Question: I have an SQLite database which is required in my application. When I run it on my pc in an emulator it works flawlessly. When I run it on my phone it crashes because the method returns null as it can't connect to the database.

This is where I've placed my database in preparation. I'm unsure of how I'm meant to package this in with my application however.
Here is my DatabaseHandler.java:
'''
package com.example.brad.myapplication;
import android.accounts.Account;
import android.database.DatabaseUtils;
import android.content.ContentValues;
import android.content.Context;
import android.database.Cursor;
import android.database.sqlite.SQLiteDatabase;
import android.database.sqlite.SQLiteOpenHelper;
import android.net.Uri;
import static android.database.DatabaseUtils.dumpCursorToString;
/**
* Created by Brad on 19/07/2014.
*/
public class DatabaseHandler extends SQLiteOpenHelper {
private static final int DATABASE_VERSION = 1;
private static final String DATABASE_NAME = "carsGrid",
TABLE_CARS = "cars ",
KEY_ID = "id",
KEY_POSTCODE = "postcode",
KEY_ADDRESS = "address",
KEY_IMAGE = "image";
public DatabaseHandler(Context context) {
super(context, DATABASE_NAME, null, DATABASE_VERSION);
}
@Override
public void onCreate(SQLiteDatabase db) {
db.execSQL("CREATE TABLE " + TABLE_CARS + "(" + KEY_ID + " INTEGER PRIMARY KEY AUTOINCREMENT," + KEY_ADDRESS + " TEXT,"+ KEY_POSTCODE + " TEXT," + KEY_IMAGE + " TEXT)");
}
@Override
public void onUpgrade(SQLiteDatabase db, int oldVersion, int newVersion) {
db.execSQL("DROP TABLE IF EXISTS " + TABLE_CARS);
onCreate(db);
}
public void createCar(Car car) {
SQLiteDatabase db = getWritableDatabase();
ContentValues values = new ContentValues();
values.put(KEY_ADDRESS, car.get_address());
values.put(KEY_POSTCODE, car.get_postcode());
values.put(KEY_IMAGE, car.get_image());
db.insert(TABLE_CARS, null, values);
db.close();
}
public Car getCar(int id) {
SQLiteDatabase db = getReadableDatabase();
Cursor cursor = db.query(TABLE_CARS, new String[] {KEY_ID, KEY_IMAGE, KEY_ADDRESS, KEY_POSTCODE}, KEY_ID + "=?", new String[] { String.valueOf(id)}, null,null,null,null);
if (cursor != null)
cursor.moveToFirst();
Car car = new Car(Integer.parseInt(cursor.getString(0)), cursor.getString(1), cursor.getString(2),cursor.getString(3));
return car;
}
public int getCarCount() {
//SELECT * FROM CARS
SQLiteDatabase db = getReadableDatabase();
Cursor cursor = db.rawQuery("SELECT * FROM " + TABLE_CARS, null);
cursor.close();
return cursor.getCount();
}
public String getRandomImageKey() {
//SELECT * FROM CARS
SQLiteDatabase db = getReadableDatabase();
Cursor cursor = db.rawQuery("SELECT " + KEY_ID + "," + KEY_IMAGE + " FROM " + TABLE_CARS + " ORDER BY RANDOM() LIMIT 1", null);
int columnIndex = cursor.getColumnIndex(KEY_ID);
String toReturn = cursor.getString(columnIndex);
return toReturn;
}
public Car getCurrentCar() {
SQLiteDatabase db = getWritableDatabase();
String sql = "SELECT " + KEY_ID + "," + KEY_ADDRESS + "," + KEY_POSTCODE + "," + KEY_IMAGE + " FROM " + TABLE_CARS + " ORDER BY RANDOM() LIMIT 1";
Cursor cursor = db.rawQuery(sql, new String[] {});
Car car = null;
try {
if (cursor.moveToFirst()) {
car = new Car(Integer.parseInt(cursor.getString(0)), cursor.getString(1), cursor.getString(2), cursor.getString(3));
}
}
finally {
if (cursor != null && !cursor.isClosed()) {
cursor.close();
}
db.close();
}
return car;
}
}
'''
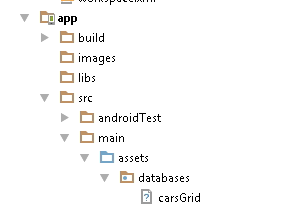
Answer: > How to I package my database in with my app?
<URL> to unpack your database from assets on the first run of your app.